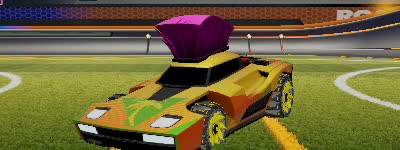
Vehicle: breakout